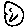
Label: bird